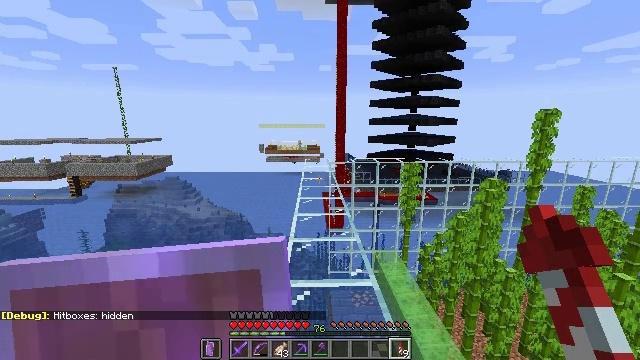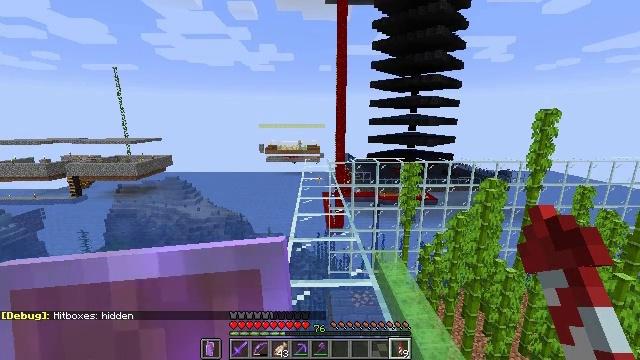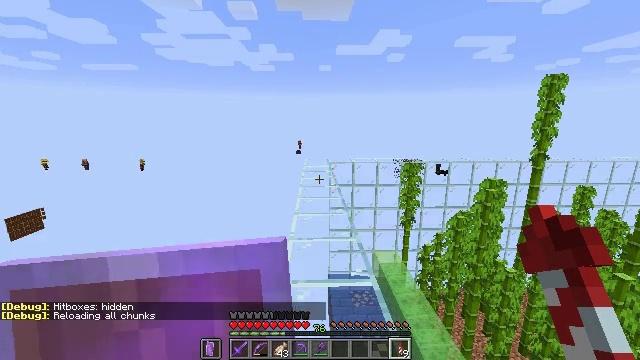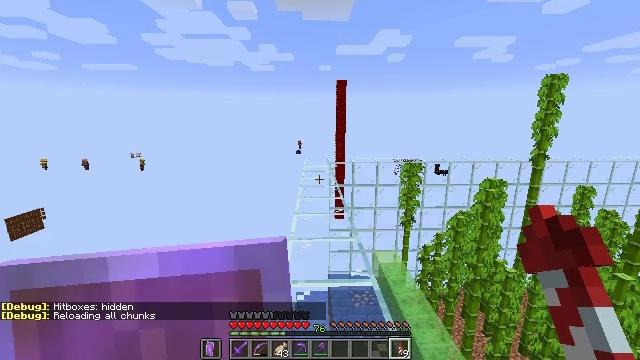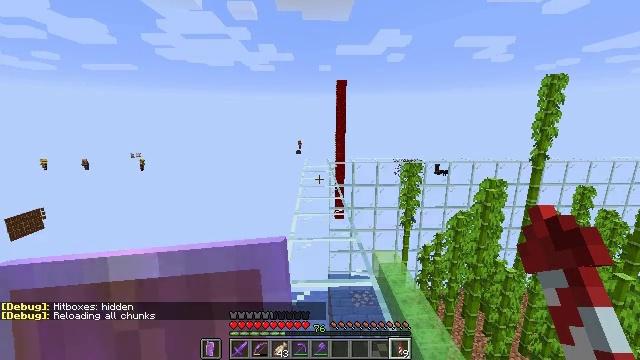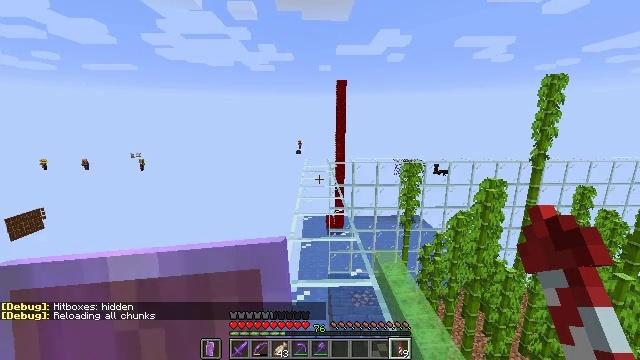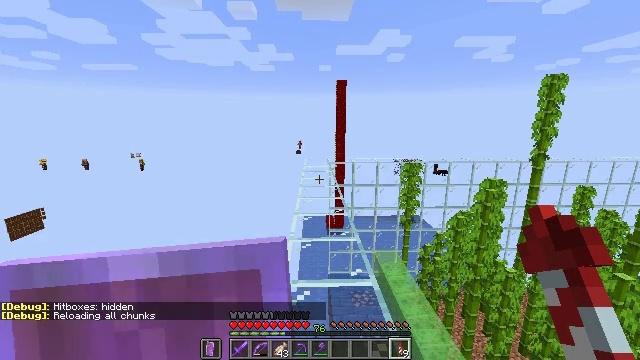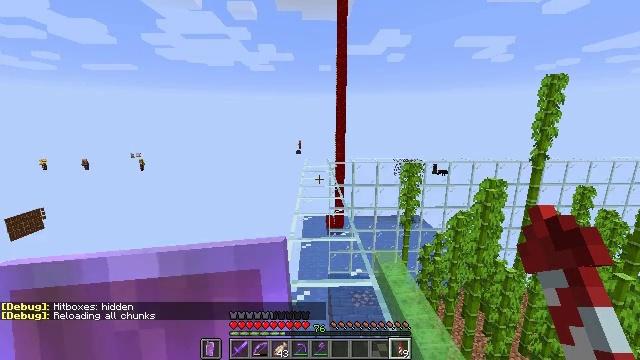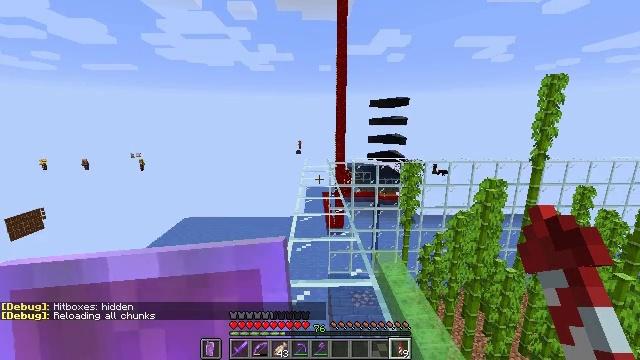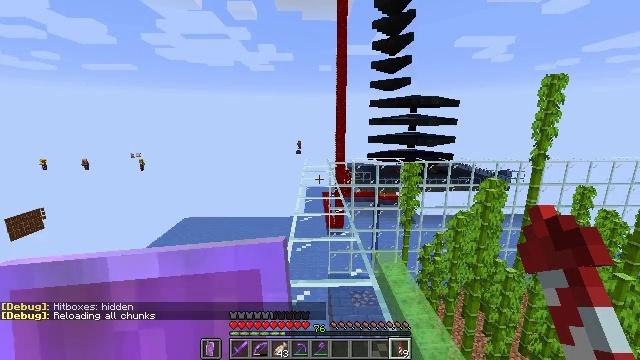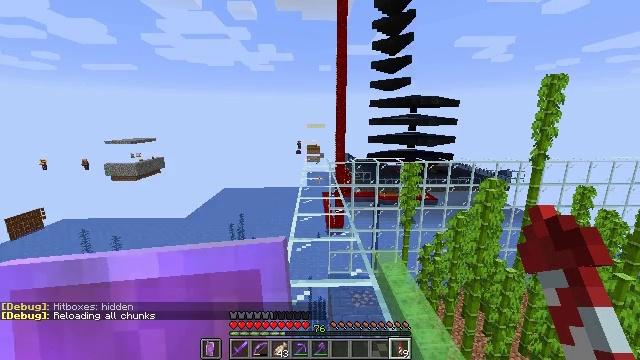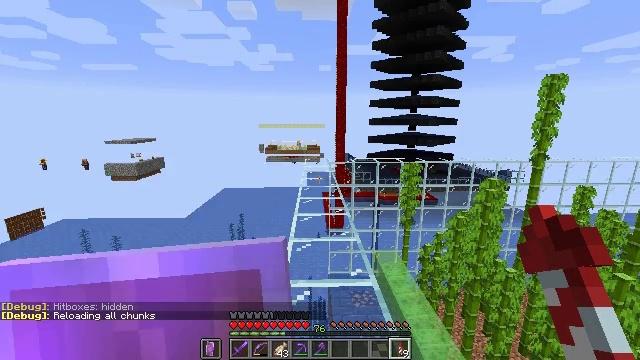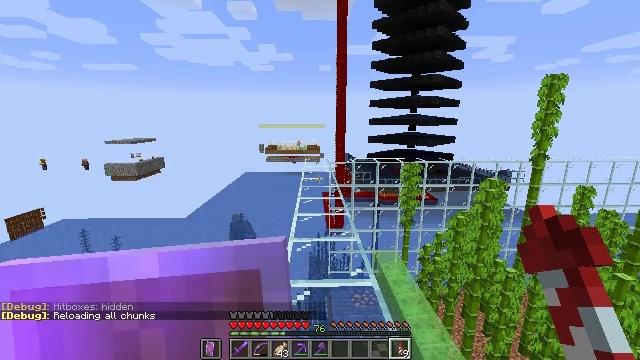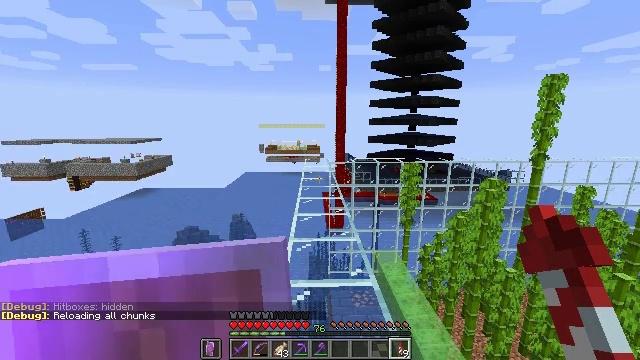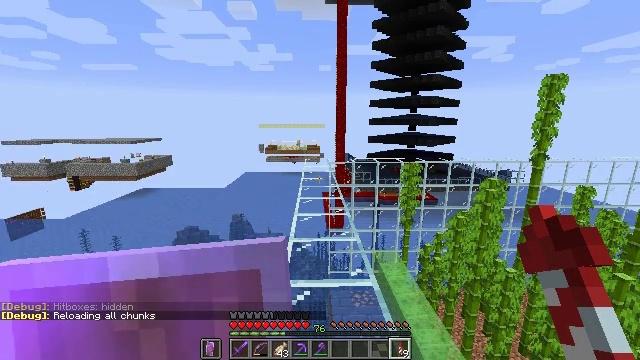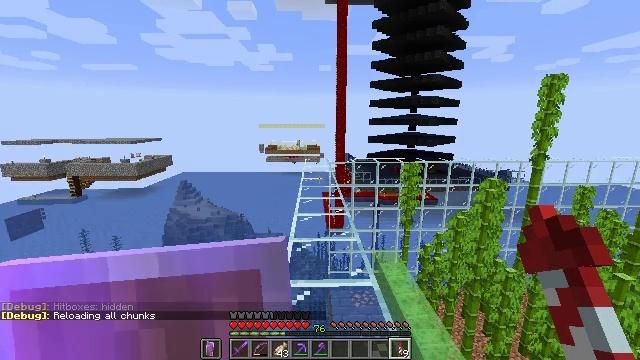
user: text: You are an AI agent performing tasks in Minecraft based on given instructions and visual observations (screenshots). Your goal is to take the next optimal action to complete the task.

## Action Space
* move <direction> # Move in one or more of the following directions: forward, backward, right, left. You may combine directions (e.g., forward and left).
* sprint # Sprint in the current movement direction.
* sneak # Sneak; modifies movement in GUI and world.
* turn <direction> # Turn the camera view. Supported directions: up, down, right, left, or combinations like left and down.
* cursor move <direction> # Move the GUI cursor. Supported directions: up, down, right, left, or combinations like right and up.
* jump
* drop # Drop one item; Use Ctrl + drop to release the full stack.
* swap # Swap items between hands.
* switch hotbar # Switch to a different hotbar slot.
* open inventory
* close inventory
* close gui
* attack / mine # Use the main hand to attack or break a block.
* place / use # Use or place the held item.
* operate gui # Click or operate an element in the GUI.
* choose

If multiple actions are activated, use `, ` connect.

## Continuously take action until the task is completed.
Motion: motion action
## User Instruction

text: Mine the jungle leaves to get saplings or sticks.
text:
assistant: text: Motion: no_op
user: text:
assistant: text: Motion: move left
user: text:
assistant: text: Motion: move left
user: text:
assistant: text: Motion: move left
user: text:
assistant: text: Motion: no_op
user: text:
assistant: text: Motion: no_op
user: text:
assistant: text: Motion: no_op
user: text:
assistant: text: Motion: no_op
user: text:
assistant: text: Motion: no_op
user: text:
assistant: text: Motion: no_op
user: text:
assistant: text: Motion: no_op
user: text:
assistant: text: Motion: no_op
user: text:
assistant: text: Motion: no_op
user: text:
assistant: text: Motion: no_op
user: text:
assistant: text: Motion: no_op
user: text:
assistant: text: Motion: no_op
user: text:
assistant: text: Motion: no_op
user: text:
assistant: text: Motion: no_op
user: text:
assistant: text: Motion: no_op
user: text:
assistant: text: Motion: no_op
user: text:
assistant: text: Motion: no_op
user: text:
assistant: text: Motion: no_op
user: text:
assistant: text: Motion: no_op
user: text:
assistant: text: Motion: no_op
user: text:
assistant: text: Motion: no_op
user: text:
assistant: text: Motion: no_op
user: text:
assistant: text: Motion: no_op
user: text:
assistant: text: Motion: no_op
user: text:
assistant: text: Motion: no_op
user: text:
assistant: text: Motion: no_op